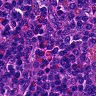
Metastatic tissue present: no